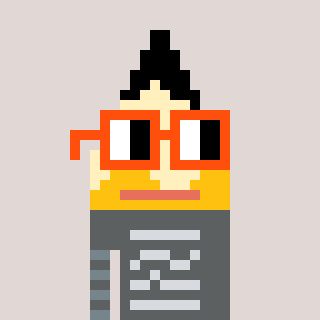
a pixel art character with square orange glasses, a pencil-shaped head and a grayscale-colored body on a warm background